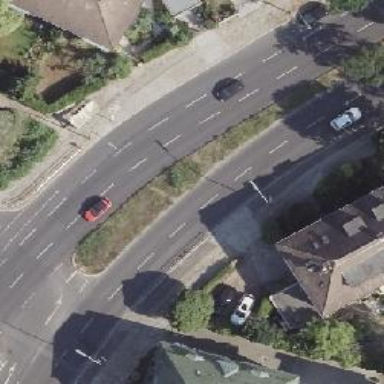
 and it is dual carriageway with cycleway on the right side that also functions as bus lane."